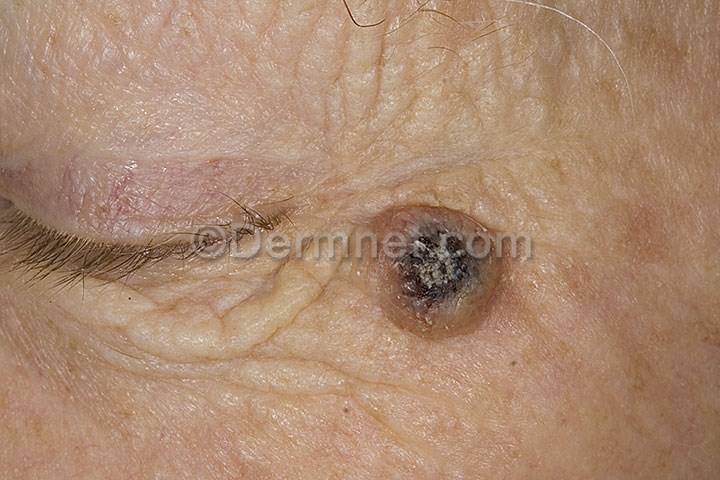
Disease: Seborrheic Keratoses and other Benign Tumors